Interaction volume radius: 5 \u00c5
Interaction volume height: 15 \u00c5
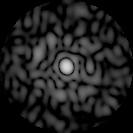
Disorder parameter: 0.8421